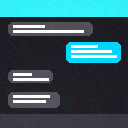
Screen state: on